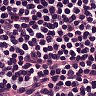
Metastatic tissue present: no